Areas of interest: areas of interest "Car Dealership"
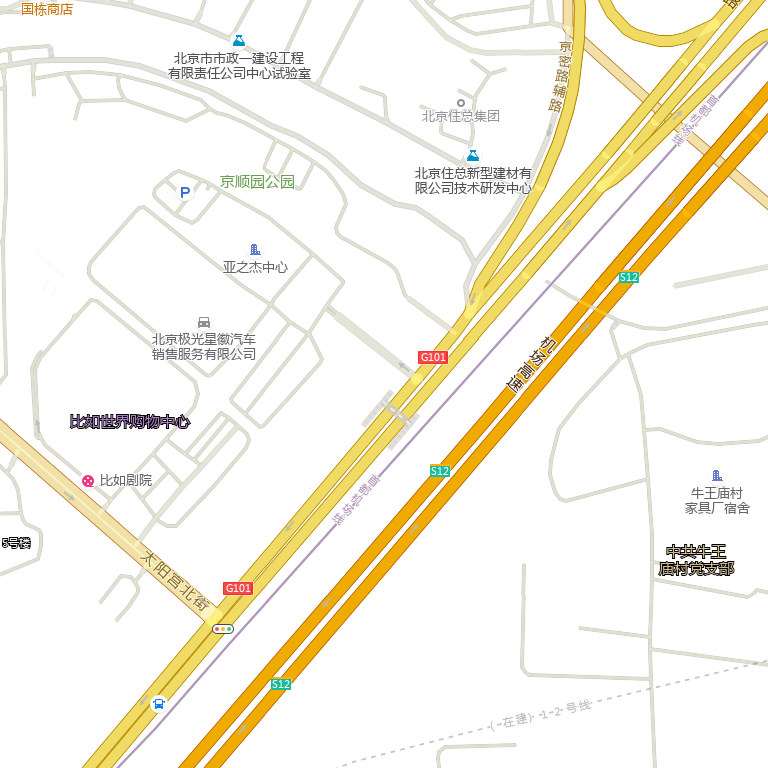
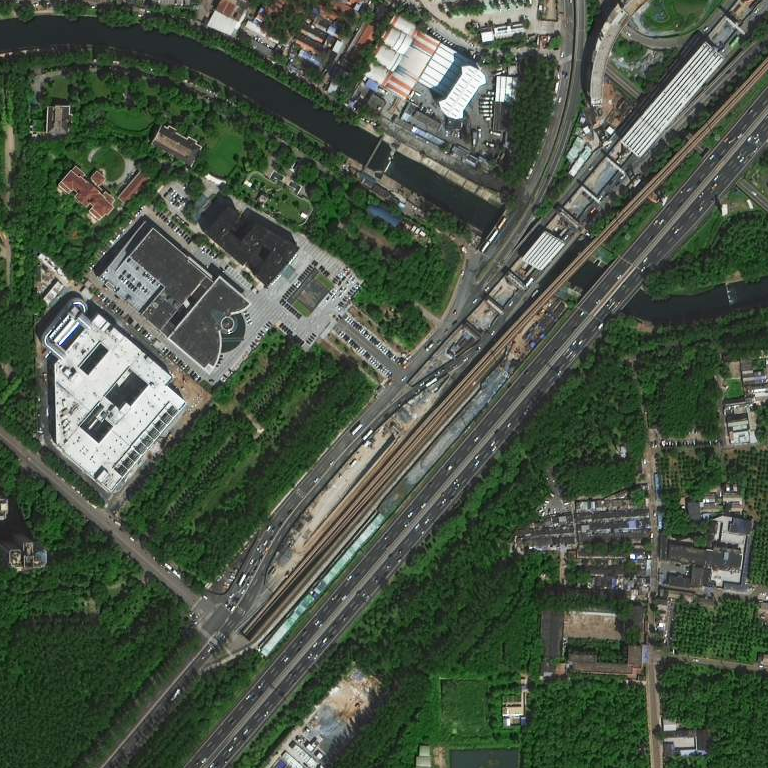